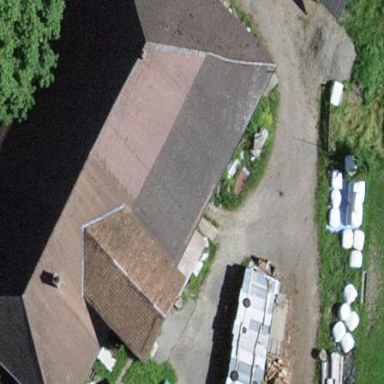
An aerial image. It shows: Farm building.